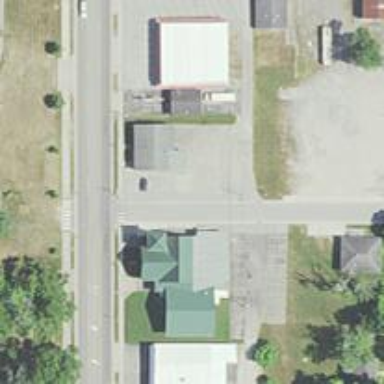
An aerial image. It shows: Post office.